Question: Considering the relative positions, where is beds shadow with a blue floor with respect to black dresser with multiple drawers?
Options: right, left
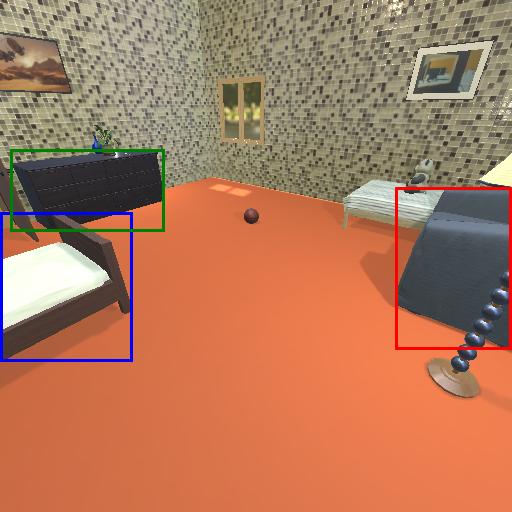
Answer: right